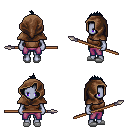
a pixel art fantasy rpg character, female body template, dark elf, purple skin, brown sleeveless shirt, magenta pants, raven mohawk hairstyle, cloth hood, white slippers, spear, four views (front, back, left, right), 2x2 character sprite sheet, small pixel art, hard edges, no anti-aliasing